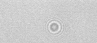
Label: camera_spot